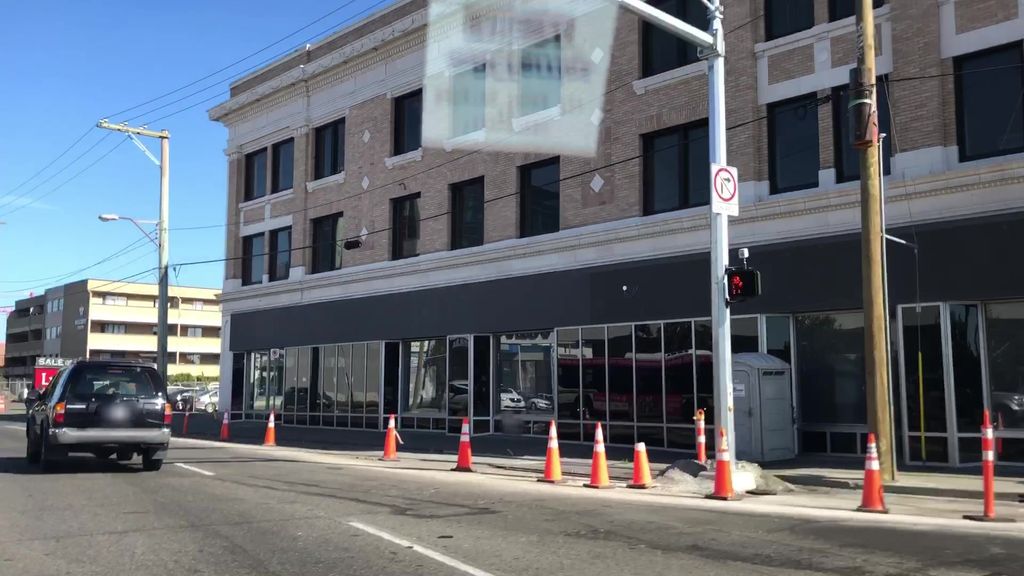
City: victoria